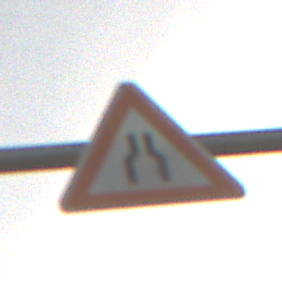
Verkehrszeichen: VerengteFahrbahn
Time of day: SunriseSunset
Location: Outdoor (Nature)
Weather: PartlyCloudy
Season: NotSpecified
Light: Natural